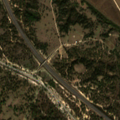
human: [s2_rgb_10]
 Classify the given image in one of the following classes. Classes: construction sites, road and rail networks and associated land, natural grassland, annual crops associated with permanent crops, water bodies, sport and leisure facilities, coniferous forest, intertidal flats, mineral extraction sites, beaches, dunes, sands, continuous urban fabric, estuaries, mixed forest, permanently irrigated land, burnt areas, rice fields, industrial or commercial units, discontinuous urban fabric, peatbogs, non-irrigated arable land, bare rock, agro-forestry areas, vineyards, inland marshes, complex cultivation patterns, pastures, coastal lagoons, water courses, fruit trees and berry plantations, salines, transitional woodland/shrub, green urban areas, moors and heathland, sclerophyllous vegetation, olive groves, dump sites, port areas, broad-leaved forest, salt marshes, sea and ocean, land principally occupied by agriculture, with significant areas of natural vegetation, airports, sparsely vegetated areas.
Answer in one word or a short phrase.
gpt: rice fields, pastures, agro-forestry areas, broad-leaved forest, coniferous forest